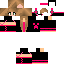
A female human skin with dark skin, wearing brown long hair dressed in a red hoodie and black pants, featuring a closed mouth.